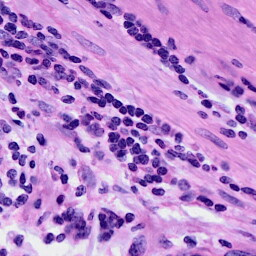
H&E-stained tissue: Cervix